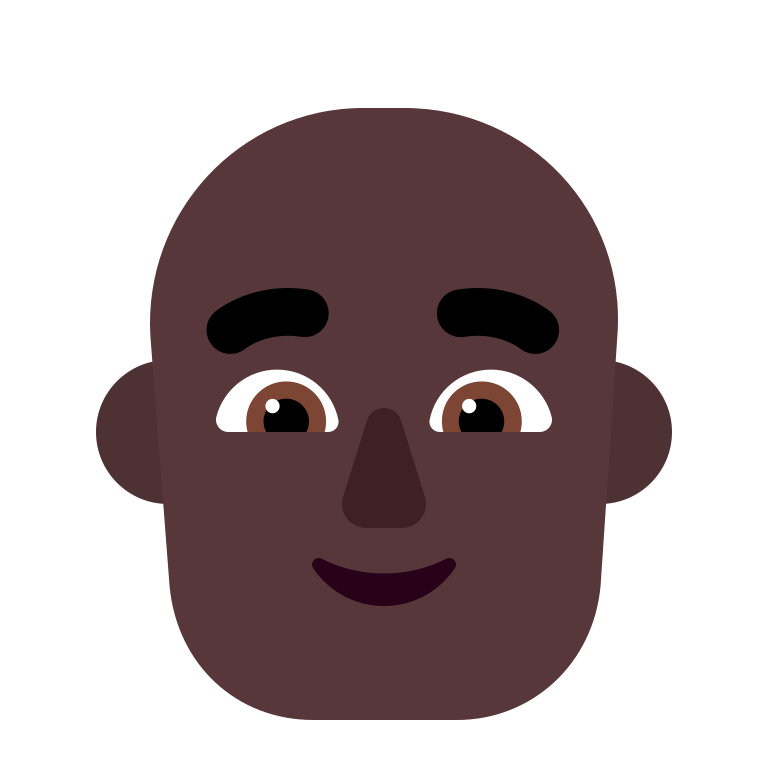
man bald flat dark